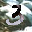
Label: 3